Interaction volume radius: 10 \u00c5
Interaction volume height: 25 \u00c5
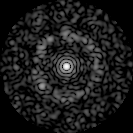
Disorder parameter: 0.795